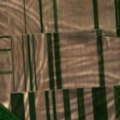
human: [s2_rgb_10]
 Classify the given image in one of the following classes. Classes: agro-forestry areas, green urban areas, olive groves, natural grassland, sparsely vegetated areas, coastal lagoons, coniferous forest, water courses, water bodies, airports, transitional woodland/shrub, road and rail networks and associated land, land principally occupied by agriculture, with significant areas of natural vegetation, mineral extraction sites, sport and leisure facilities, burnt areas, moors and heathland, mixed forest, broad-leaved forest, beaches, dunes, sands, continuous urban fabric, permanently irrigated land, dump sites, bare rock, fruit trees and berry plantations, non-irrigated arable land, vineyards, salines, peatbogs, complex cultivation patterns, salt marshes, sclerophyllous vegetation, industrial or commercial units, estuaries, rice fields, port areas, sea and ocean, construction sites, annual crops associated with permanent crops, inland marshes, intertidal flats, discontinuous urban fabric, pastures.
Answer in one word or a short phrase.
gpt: non-irrigated arable land, transitional woodland/shrub, inland marshes